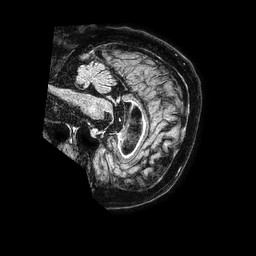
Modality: FLAIR
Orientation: sagittal
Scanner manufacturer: philips
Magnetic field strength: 1.5 T
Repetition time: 4.8 s
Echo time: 0.3 s